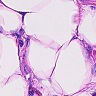
Metastatic tissue present: yes